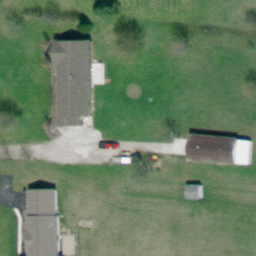
Label: residential